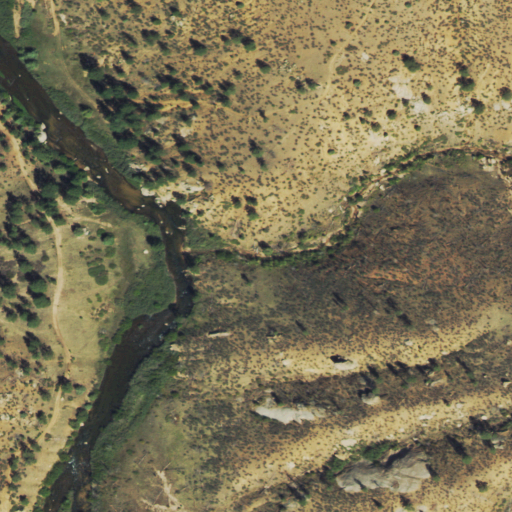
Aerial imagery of valley in Colorado named Longwater Gulch containing shrub, evergreen forest, woody wetlands, grassland, and herbaceous wetlands